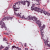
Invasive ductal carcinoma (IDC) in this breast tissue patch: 0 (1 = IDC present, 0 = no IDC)